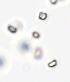
Label: Phaeocystis